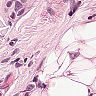
Metastatic tissue present: yes